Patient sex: M
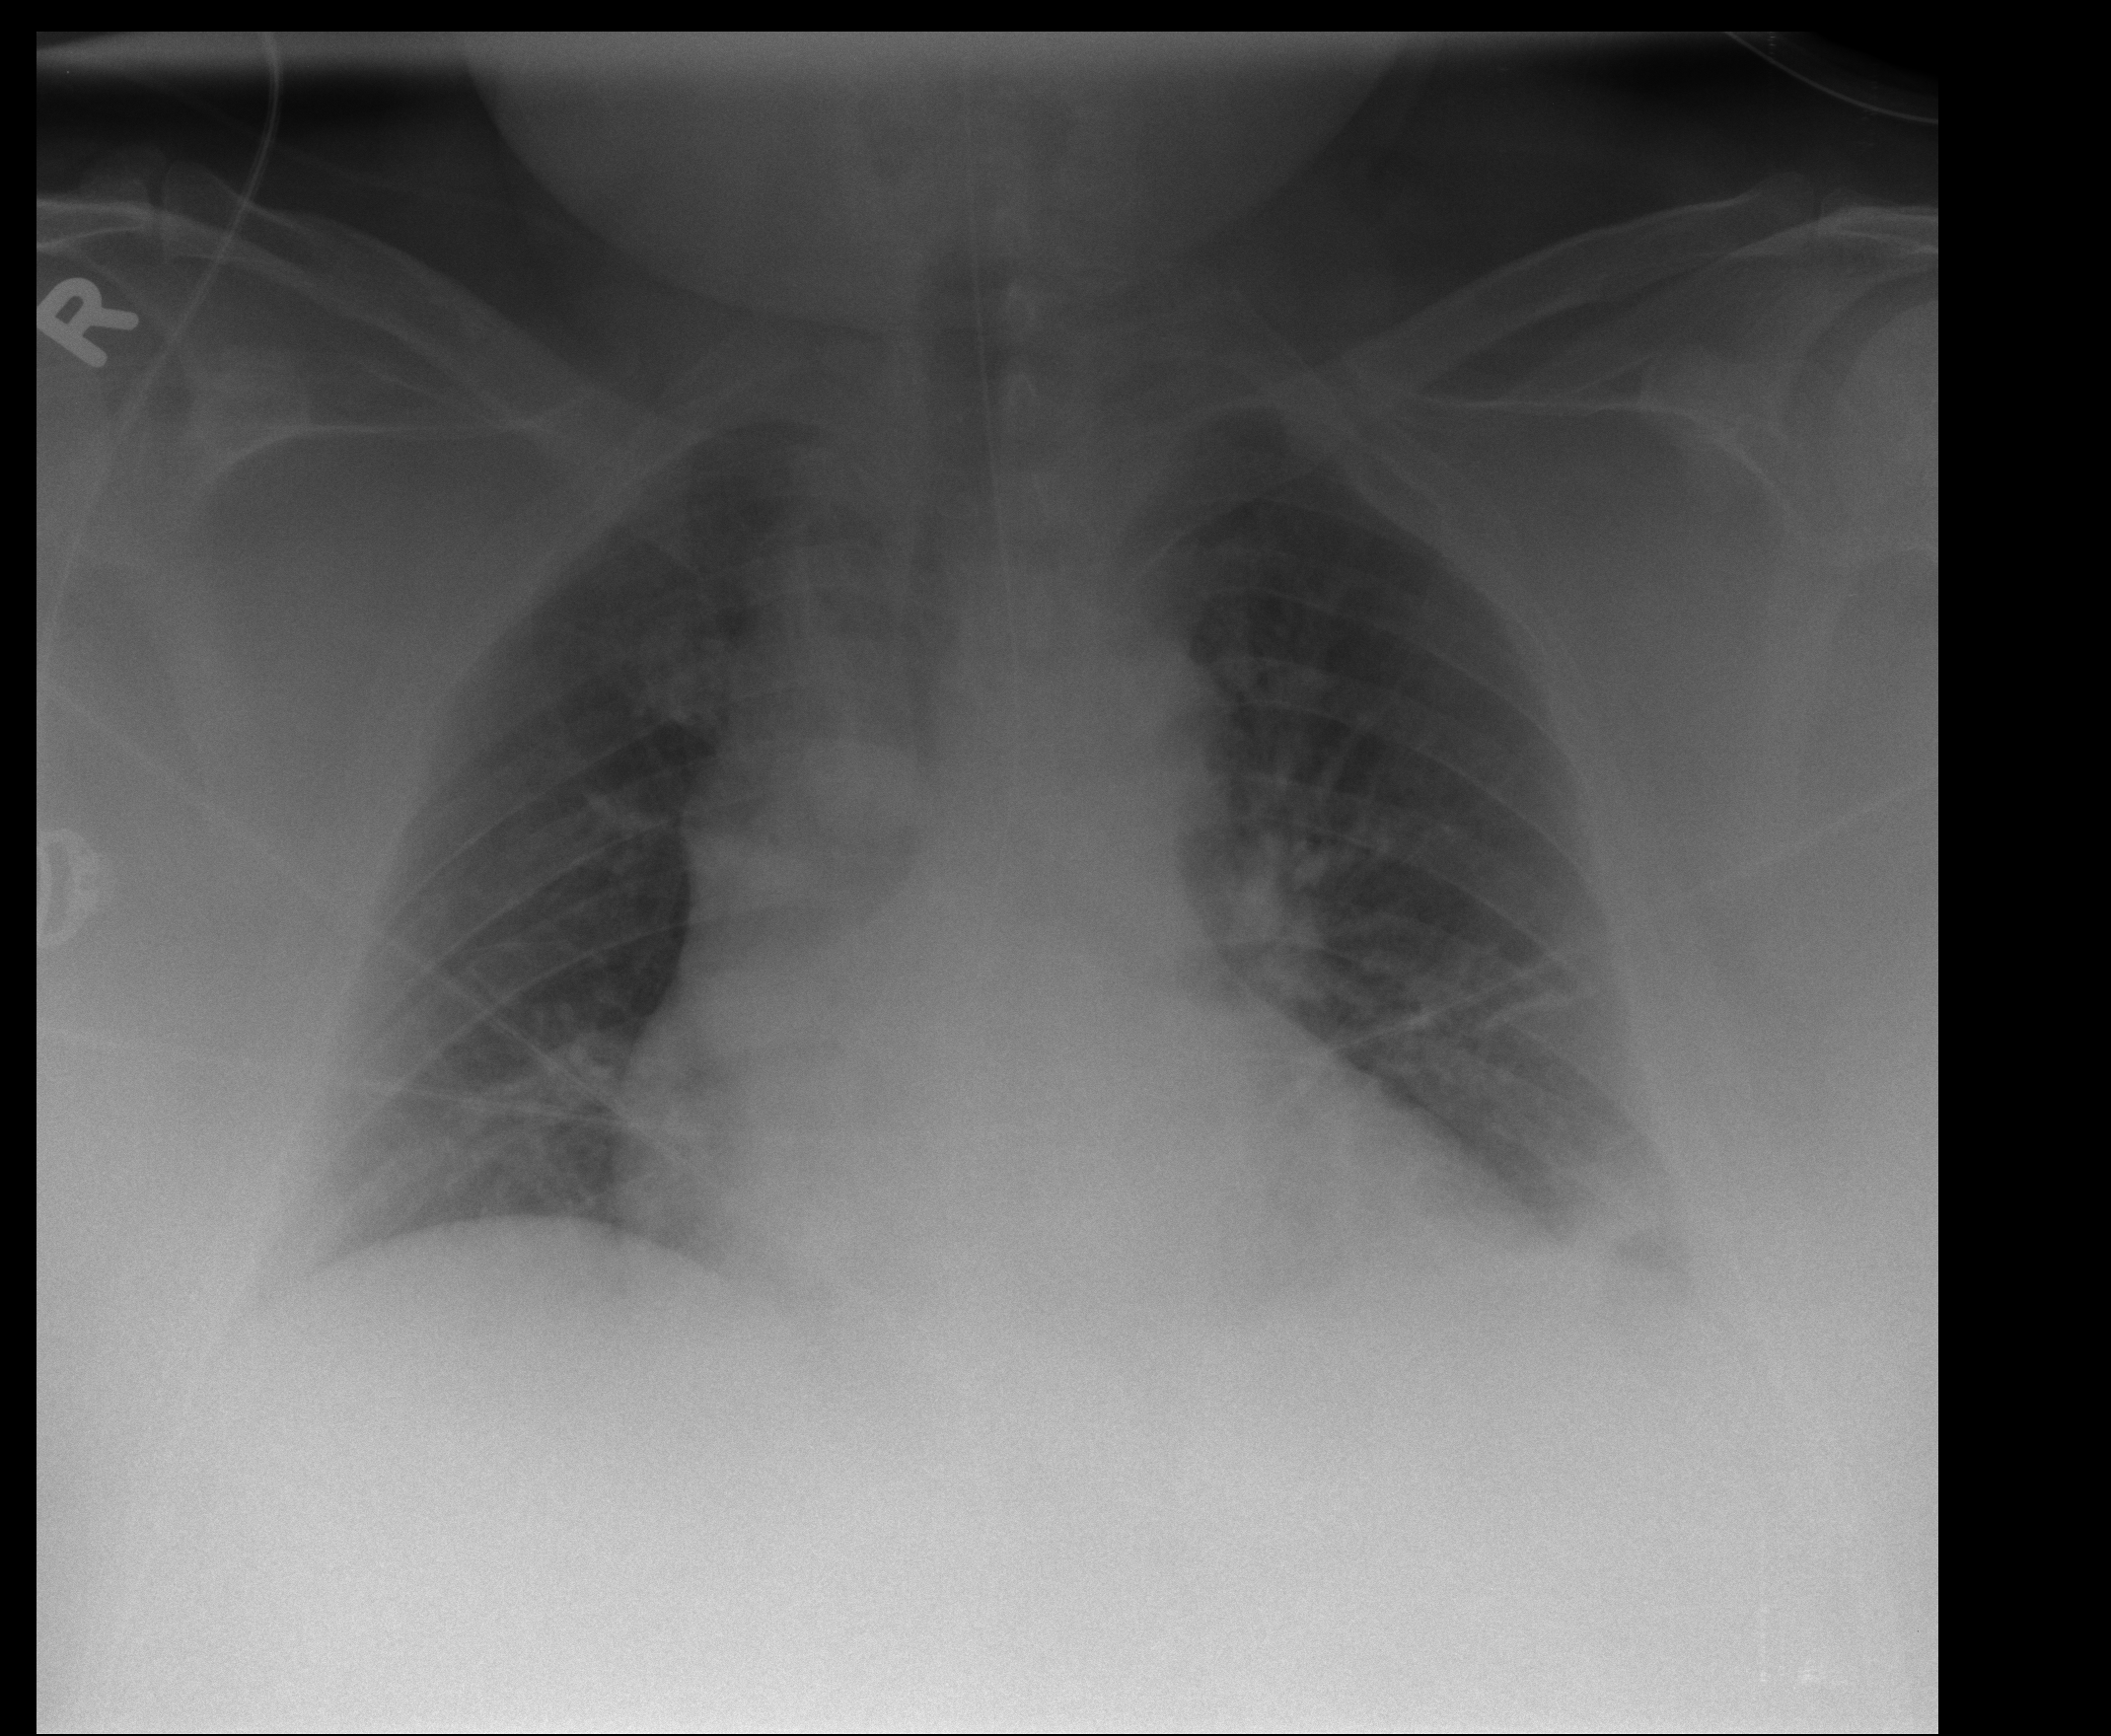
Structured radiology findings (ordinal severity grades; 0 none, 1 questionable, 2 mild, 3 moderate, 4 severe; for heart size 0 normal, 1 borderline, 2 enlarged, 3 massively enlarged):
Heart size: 1
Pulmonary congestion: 1
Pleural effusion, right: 0
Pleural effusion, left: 0
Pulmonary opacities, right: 0
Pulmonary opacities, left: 0
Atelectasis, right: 0
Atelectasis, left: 1